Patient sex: M
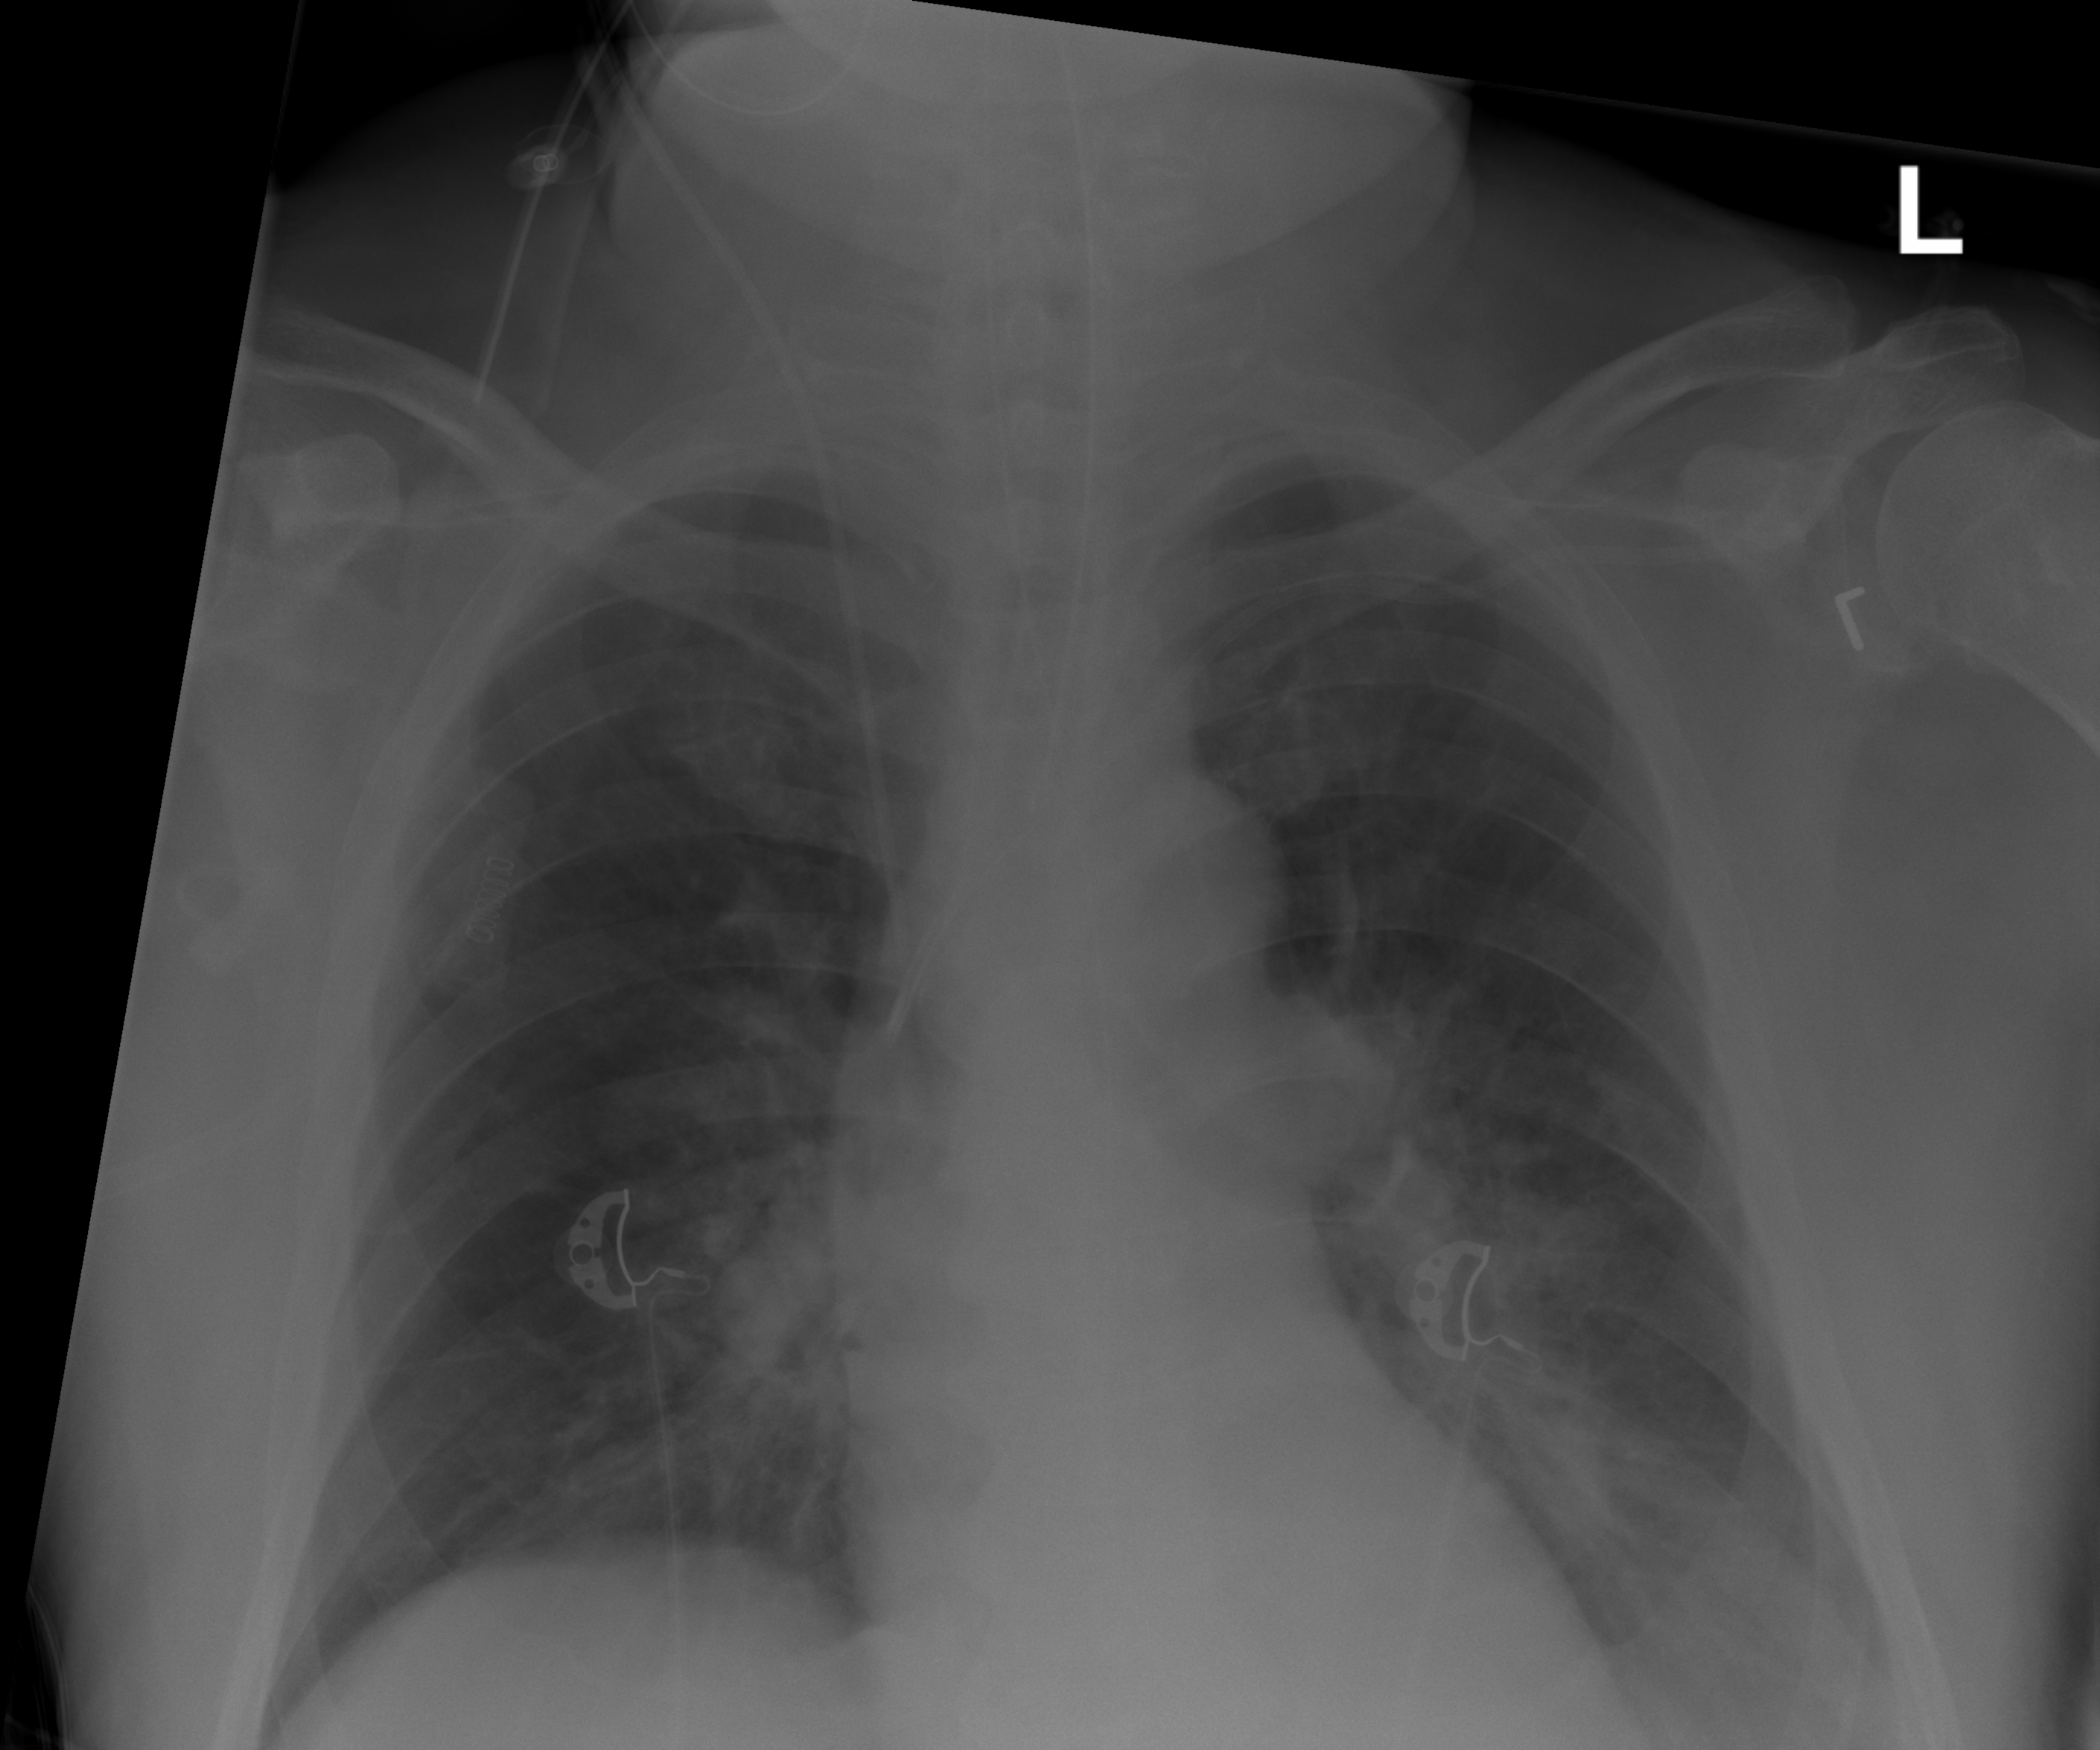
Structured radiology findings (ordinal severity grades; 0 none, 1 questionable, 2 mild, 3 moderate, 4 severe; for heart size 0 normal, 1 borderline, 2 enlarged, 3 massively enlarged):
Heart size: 0
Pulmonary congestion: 0
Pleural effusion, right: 0
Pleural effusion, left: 2
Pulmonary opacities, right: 2
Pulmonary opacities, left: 3
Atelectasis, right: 2
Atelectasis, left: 2